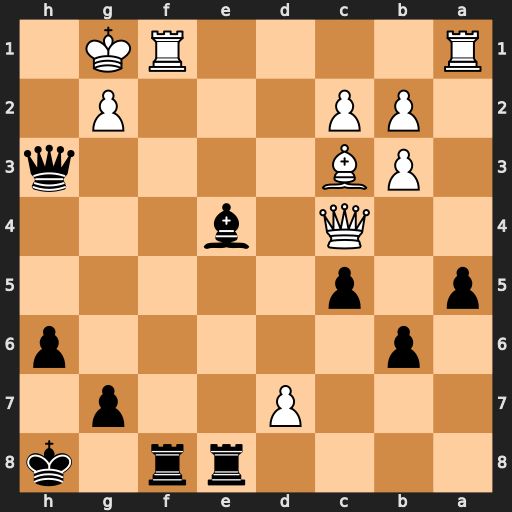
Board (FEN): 4rr1k/3P2p1/1p5p/p1p5/2Q1b3/1PB4q/1PP3P1/R4RK1
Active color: b
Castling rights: -
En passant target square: -
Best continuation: Qxg2#